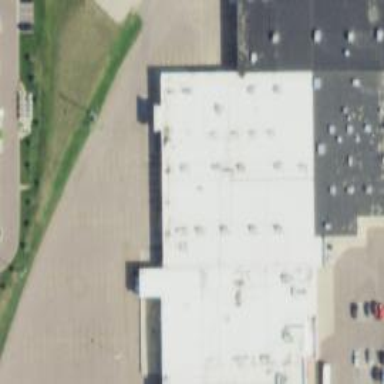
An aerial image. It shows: Retail building.